Interaction volume radius: 10 \u00c5
Interaction volume height: 30 \u00c5
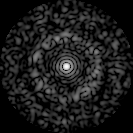
Disorder parameter: 0.8509